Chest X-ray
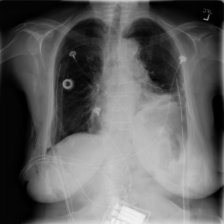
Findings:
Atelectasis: positive
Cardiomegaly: negative
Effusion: negative
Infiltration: positive
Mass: negative
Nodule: negative
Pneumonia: negative
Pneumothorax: positive
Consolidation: negative
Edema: negative
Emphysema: negative
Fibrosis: negative
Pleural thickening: negative
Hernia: negative